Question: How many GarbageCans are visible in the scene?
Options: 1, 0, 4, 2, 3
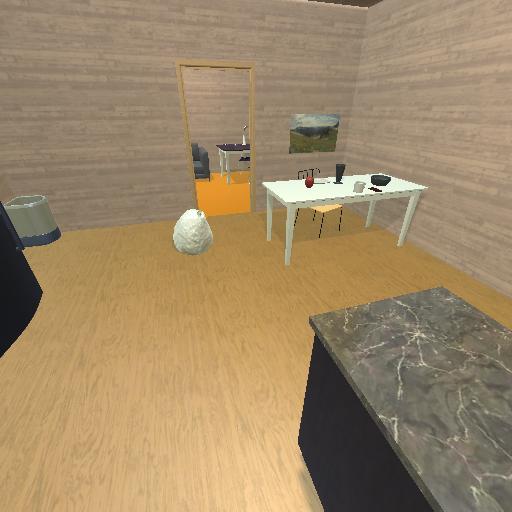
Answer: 1